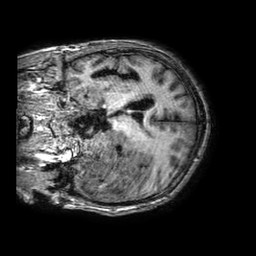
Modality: T1w
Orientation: coronal
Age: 67
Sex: male
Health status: ill
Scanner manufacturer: philips
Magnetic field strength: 3 T
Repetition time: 0.006648 s
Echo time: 0.002977 s